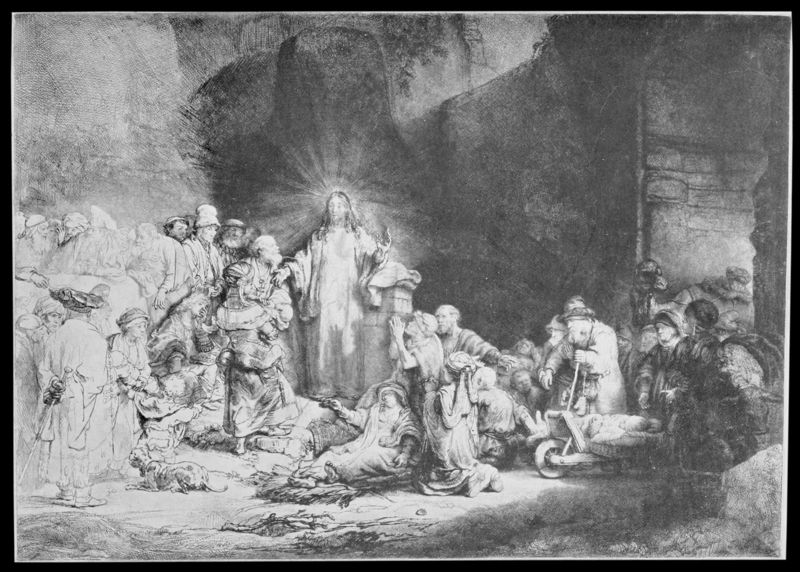
Titel: Christus heilt die Kranken - Genannt: Das Hundertguldenblatt
Künstler: Harmensz van Rijn Rembrandt
Institution: London, British Museum
Schlagwörter: gott, mann, weiß, frauen, menschen, grau, licht, mitte, männer, schwarz, hund, stein, gewand, farbe, karre, tor, schwarzweiss, gebet, heiligenschein, jesus, leid, erscheinung, erleuchtung, heilig, anbetung, aureole, messias, sohn gottes